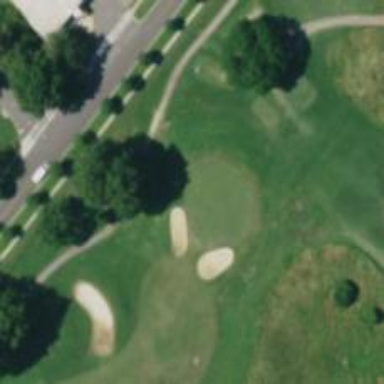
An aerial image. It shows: View of golf hole.